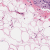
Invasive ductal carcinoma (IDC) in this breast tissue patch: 1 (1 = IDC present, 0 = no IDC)